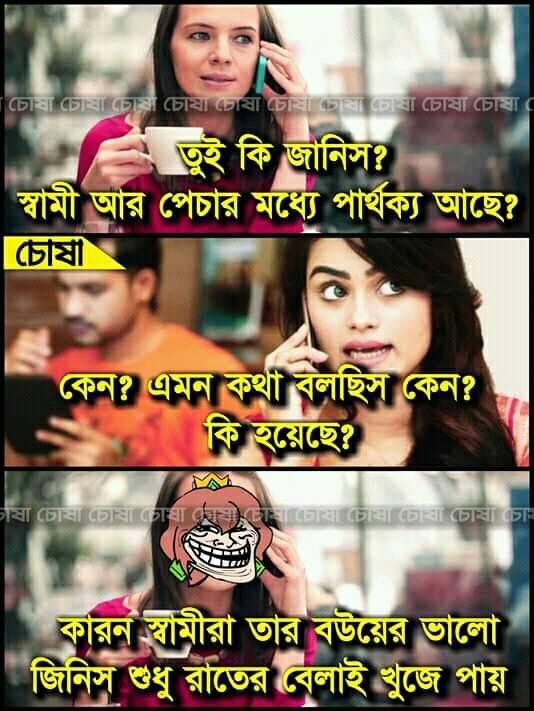
Caption: তুই কি জানিস স্বামী আর পেচার মধ্যে পার্থক্য আছে ?   কেন? এমন কথা বলছিস কেন ?  কি হয়েছে ?   কারন স্বামীরা তার বউয়ের ভালো জিনিস শুধু রাতের বেলাই খুজে পায়
Label: non-hate